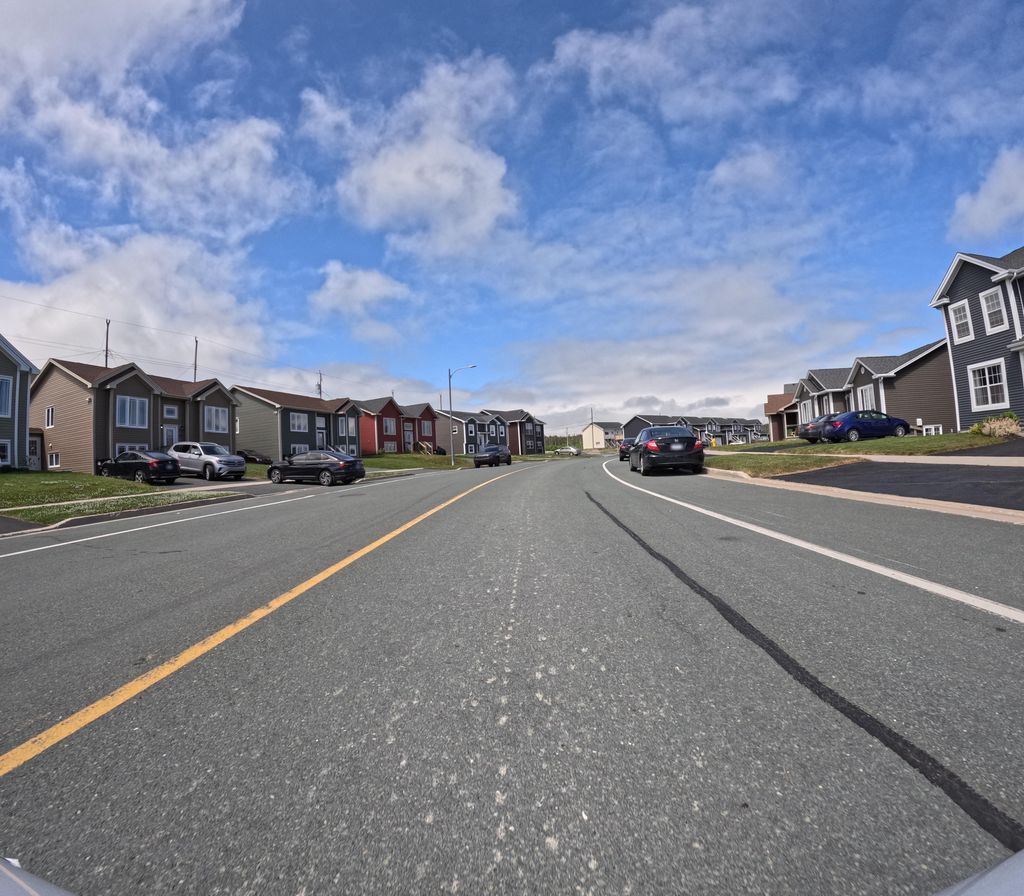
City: st_johns